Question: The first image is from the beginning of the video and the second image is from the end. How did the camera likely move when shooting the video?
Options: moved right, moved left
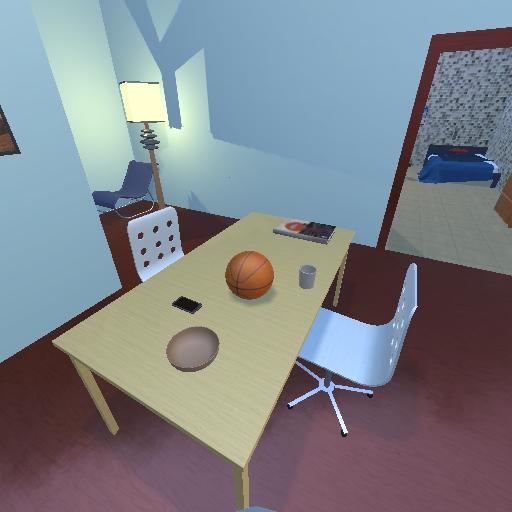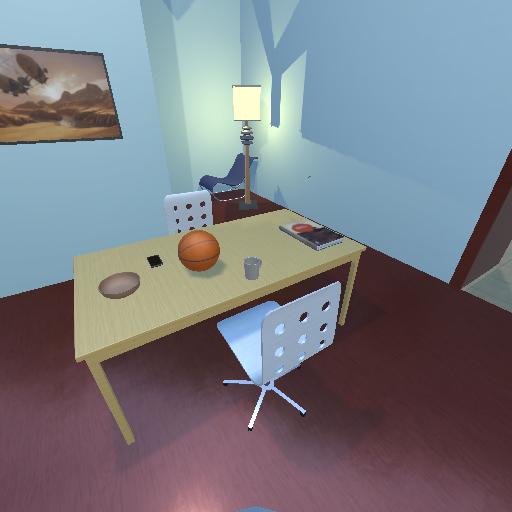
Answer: moved right